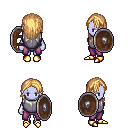
a pixel art fantasy rpg character, female body template, dark elf, purple skin, steel chest armor, magenta pants, light blonde long hairstyle, gold boots, shield, four views (front, back, left, right), 2x2 character sprite sheet, small pixel art, hard edges, no anti-aliasing